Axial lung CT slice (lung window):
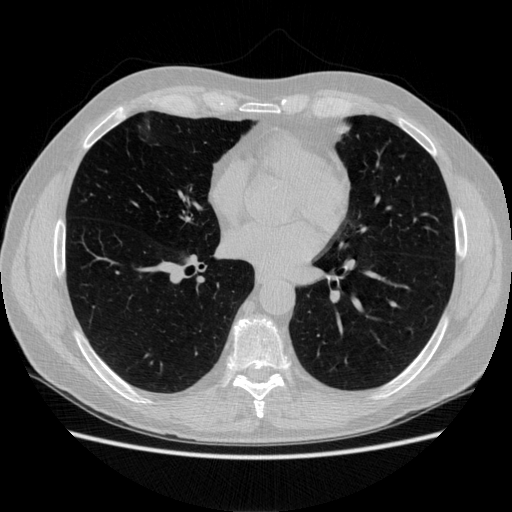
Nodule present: no